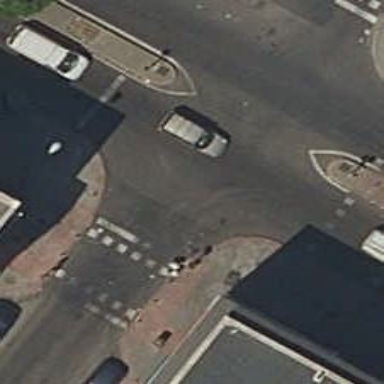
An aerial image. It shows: Road with traffic signals.